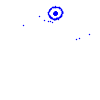
Particle: pion